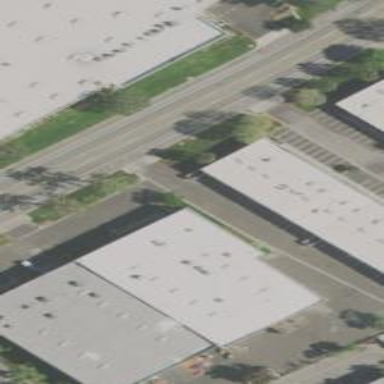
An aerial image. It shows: Warehouse.